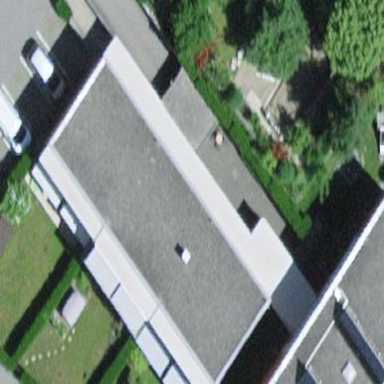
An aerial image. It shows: Terrace building.